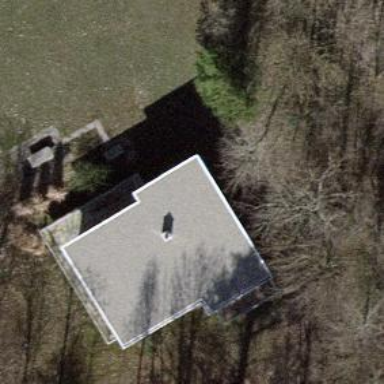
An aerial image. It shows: Detached building.